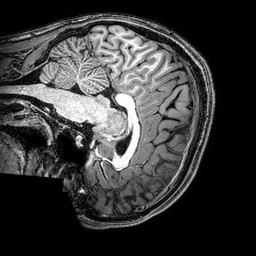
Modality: T1w
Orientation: sagittal
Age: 19
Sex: male
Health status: healthy
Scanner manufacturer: philips
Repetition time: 0.008134 s
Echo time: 0.00374 s